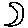
Label: moon